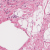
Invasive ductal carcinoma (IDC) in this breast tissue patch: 0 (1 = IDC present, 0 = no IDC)